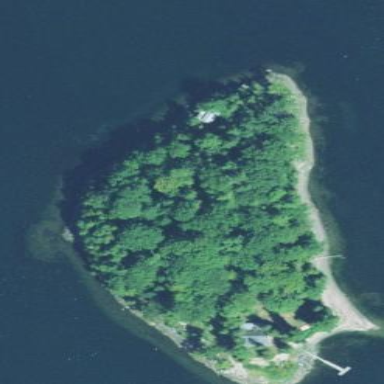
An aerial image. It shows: Islet.